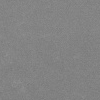
Atmospheric dust classification: dusty